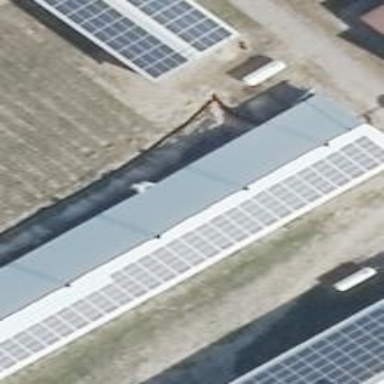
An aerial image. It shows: Farm auxiliary building.